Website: lowes
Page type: customer-info-address
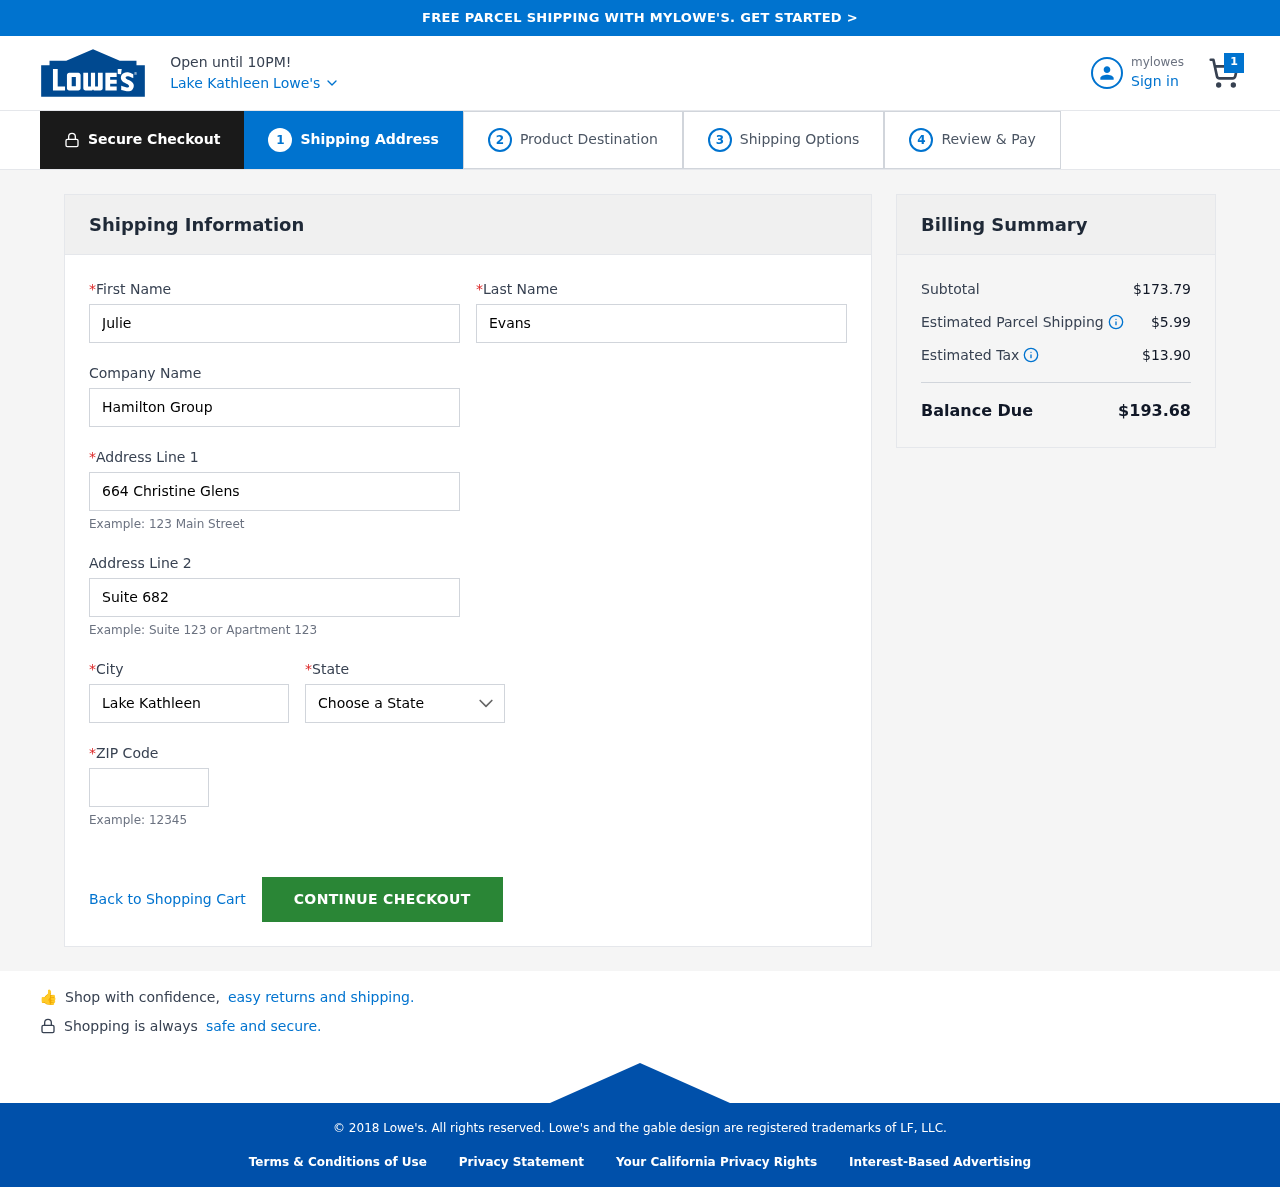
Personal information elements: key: PII_CITY
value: Lake Kathleen
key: PII_COMPANY
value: Hamilton Group
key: PII_FIRSTNAME
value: Julie
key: PII_LASTNAME
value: Evans
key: PII_POSTCODE
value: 03466
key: PII_STATE
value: Michigan
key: PII_STREET
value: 664 Christine Glens
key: PII_STREET2
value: Suite 682
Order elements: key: ORDER_NUM_ITEMS
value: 1
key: ORDER_SUBTOTAL
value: $173.79
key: ORDER_SHIPPING_COST
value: $5.99
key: ORDER_TAX
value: $13.90
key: ORDER_TOTAL
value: $193.68